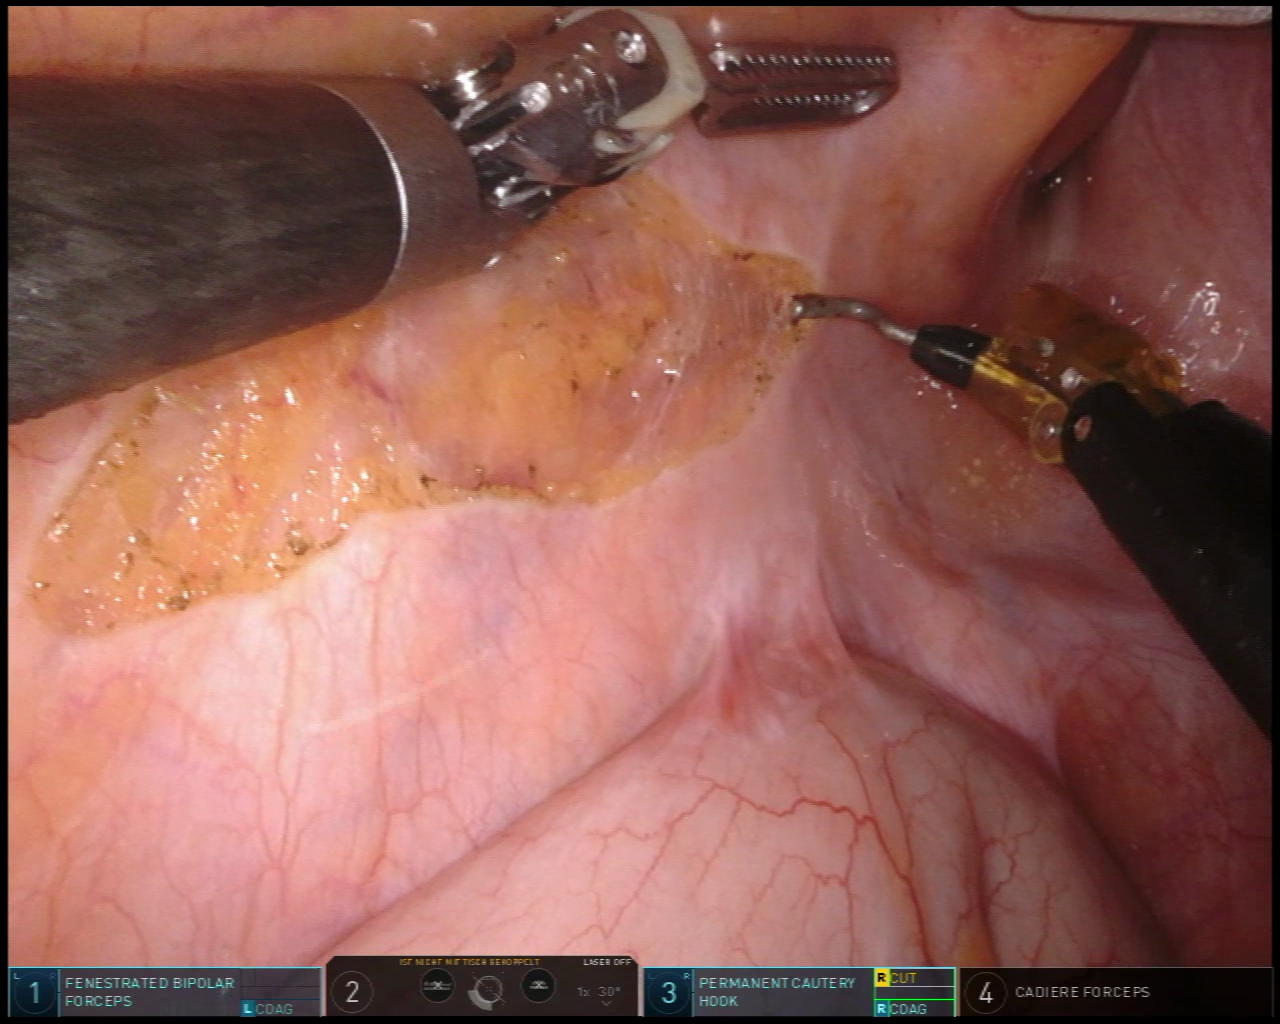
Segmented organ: small_intestine
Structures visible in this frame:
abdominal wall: yes
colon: no
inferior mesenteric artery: no
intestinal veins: no
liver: no
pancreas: no
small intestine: yes
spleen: no
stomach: no
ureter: no
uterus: no
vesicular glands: no